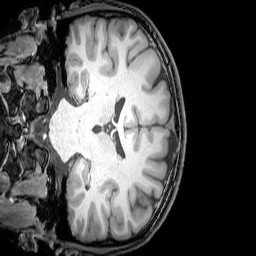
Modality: T1w
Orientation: coronal
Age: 21
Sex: male
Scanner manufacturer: philips
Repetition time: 0.008167 s
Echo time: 0.00374 s